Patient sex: F
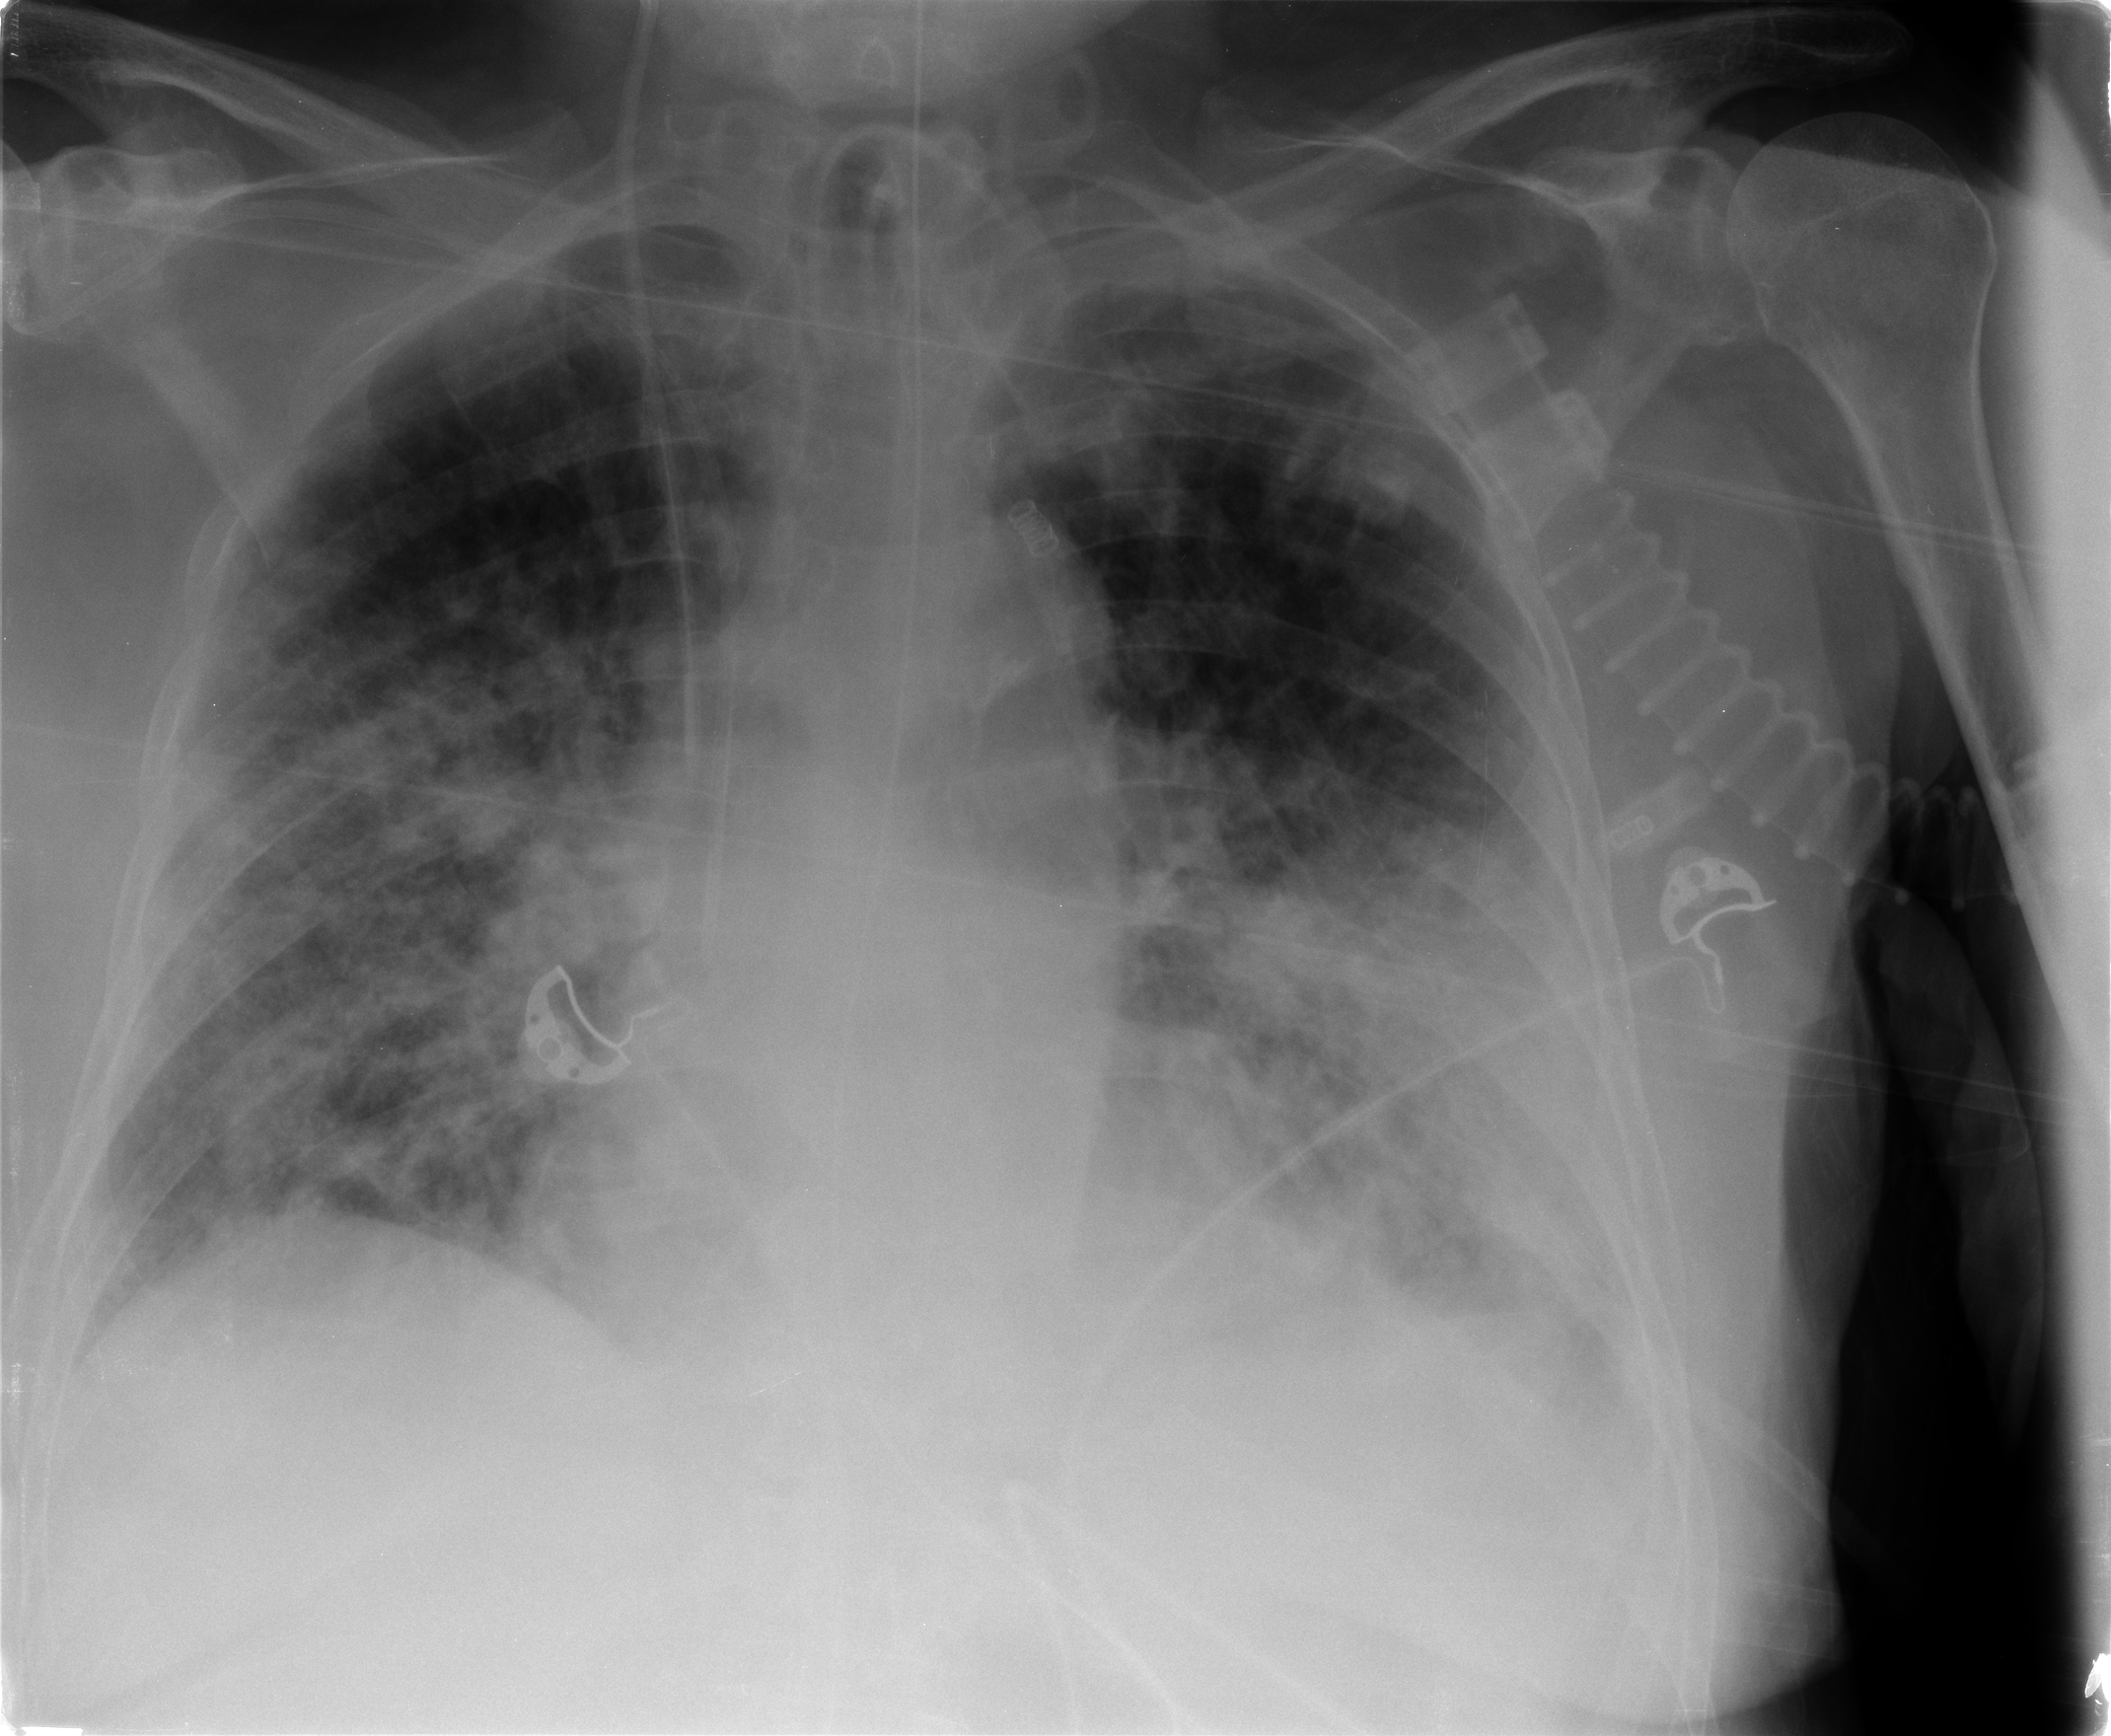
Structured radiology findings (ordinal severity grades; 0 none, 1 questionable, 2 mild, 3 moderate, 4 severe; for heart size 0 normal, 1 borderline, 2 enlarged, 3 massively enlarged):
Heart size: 1
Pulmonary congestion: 2
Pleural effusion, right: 0
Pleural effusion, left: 2
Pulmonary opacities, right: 2
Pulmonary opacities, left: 3
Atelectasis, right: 2
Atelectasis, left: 2